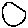
Label: moon